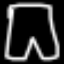
Label: pants